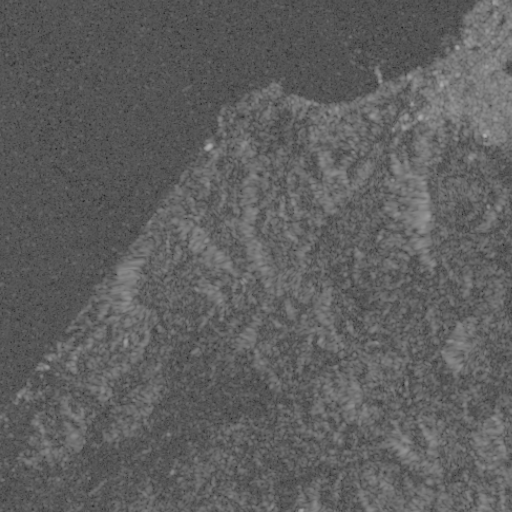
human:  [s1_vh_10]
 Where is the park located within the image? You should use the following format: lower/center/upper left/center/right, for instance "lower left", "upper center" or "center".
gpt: The park is located in the upper right of the image.
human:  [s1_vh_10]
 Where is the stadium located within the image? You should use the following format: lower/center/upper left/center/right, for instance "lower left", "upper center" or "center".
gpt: The stadium is located in the upper right of the image.
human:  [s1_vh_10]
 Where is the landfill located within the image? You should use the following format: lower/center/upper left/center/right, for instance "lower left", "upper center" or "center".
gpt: There is no landfill in the image.

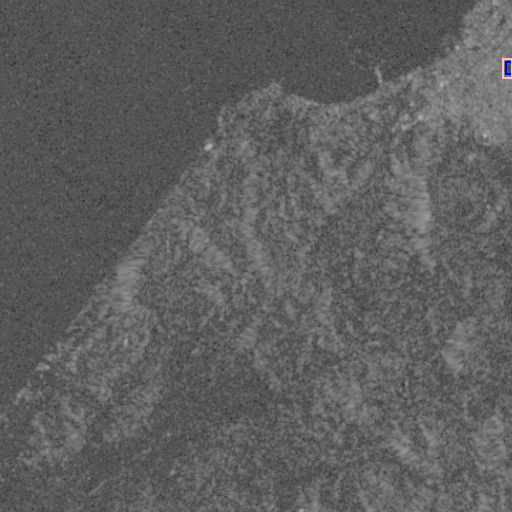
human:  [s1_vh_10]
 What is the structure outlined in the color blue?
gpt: The structure outlined in blue is a park.
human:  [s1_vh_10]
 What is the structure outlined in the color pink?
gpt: The structure outlined in pink is a stadium.
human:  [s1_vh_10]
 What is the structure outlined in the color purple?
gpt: There is no purple outline.